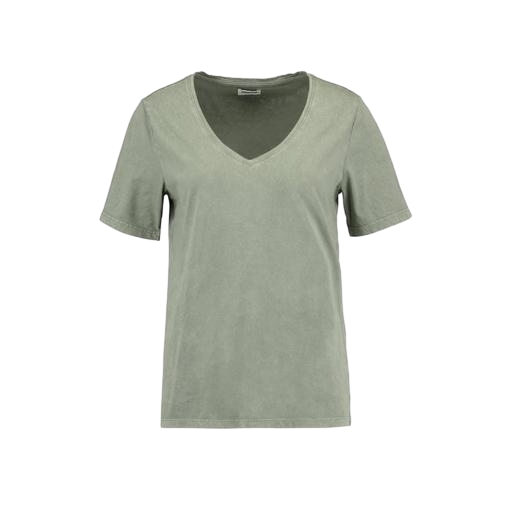
beige t-shirt green, v-neck t-shirt, green v-neck shirt, white background